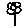
Label: flower